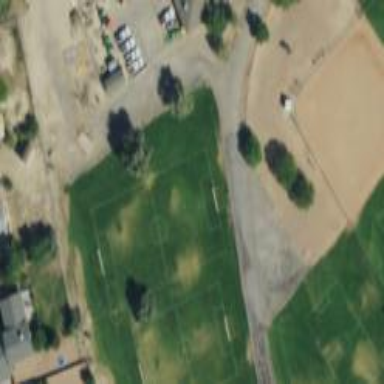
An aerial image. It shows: Soccer pitch for leisure land activities.